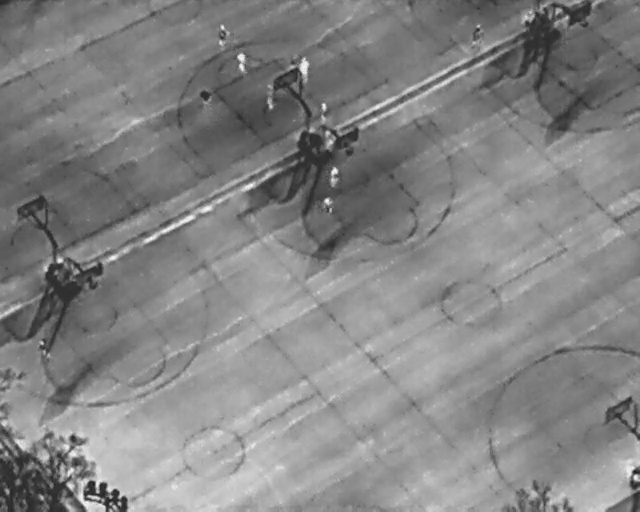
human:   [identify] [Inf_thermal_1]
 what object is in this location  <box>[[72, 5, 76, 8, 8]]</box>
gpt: <ref>1 large person at the top right</ref>

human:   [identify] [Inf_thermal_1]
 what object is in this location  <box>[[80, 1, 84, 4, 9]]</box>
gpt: <ref>1 medium person at the top right</ref>